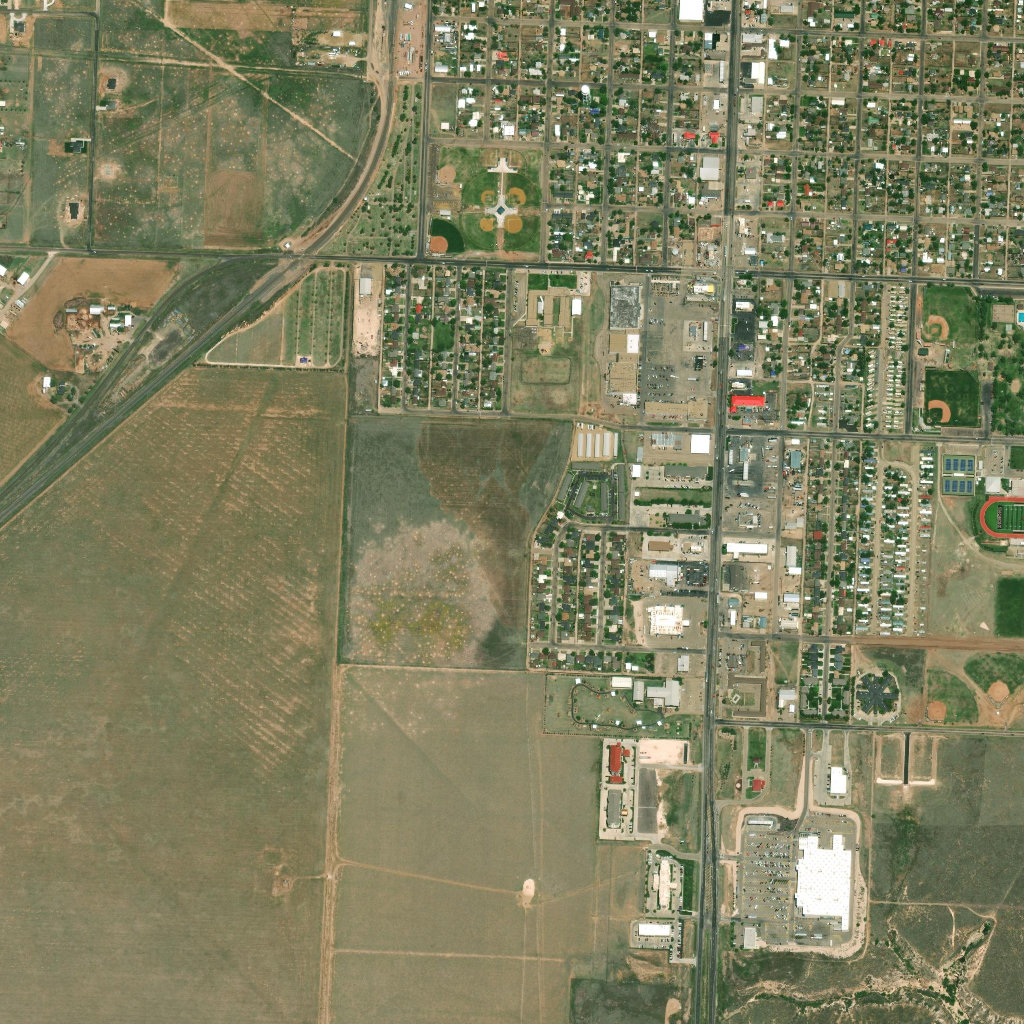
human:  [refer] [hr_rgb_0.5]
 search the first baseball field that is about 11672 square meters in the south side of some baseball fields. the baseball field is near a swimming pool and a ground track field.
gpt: <box>[[90, 36, 95, 41, 0]]</box>